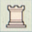
Piece: wR